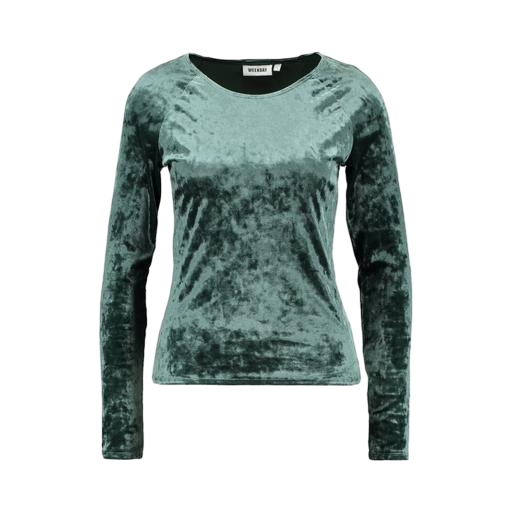
green long-sleeve round-neck tee, long-sleeve t-shirt only macy, long sleeved green tee, white background